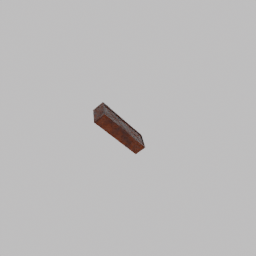
Label: furniture